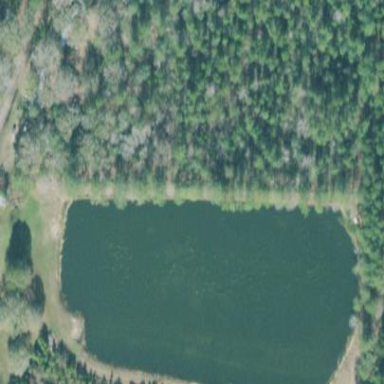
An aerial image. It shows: Reservoir of natural water.